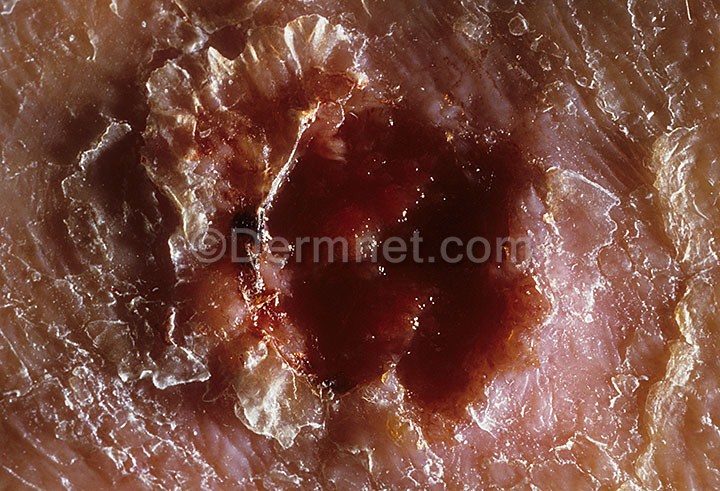
Disease: Actinic Keratosis Basal Cell Carcinoma and other Malignant Lesions